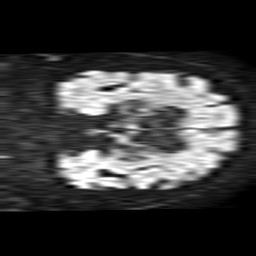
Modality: TRACE
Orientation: coronal
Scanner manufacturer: philips
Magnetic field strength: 1.5 T
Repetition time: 3.842 s
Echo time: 0.09719 s